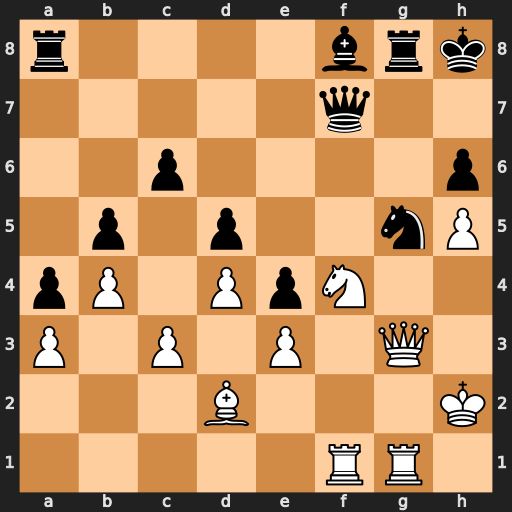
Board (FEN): r4brk/5q2/2p4p/1p1p2nP/pP1PpN2/P1P1P1Q1/3B3K/5RR1
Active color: w
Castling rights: -
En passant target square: -
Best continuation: Ng6+ Rxg6 Rxf7